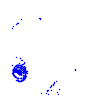
Particle: electron